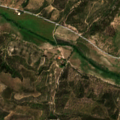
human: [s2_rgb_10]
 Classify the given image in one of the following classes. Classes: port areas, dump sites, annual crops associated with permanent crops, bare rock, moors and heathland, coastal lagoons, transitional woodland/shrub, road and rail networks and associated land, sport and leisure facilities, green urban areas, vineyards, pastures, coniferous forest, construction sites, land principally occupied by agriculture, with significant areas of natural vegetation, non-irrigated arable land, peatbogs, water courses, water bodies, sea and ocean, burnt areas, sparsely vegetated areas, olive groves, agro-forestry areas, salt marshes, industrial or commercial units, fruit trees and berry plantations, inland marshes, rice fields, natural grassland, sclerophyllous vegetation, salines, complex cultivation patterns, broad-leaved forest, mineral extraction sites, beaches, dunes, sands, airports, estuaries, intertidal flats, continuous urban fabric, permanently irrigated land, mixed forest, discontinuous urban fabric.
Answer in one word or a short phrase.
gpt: permanently irrigated land, broad-leaved forest, transitional woodland/shrub